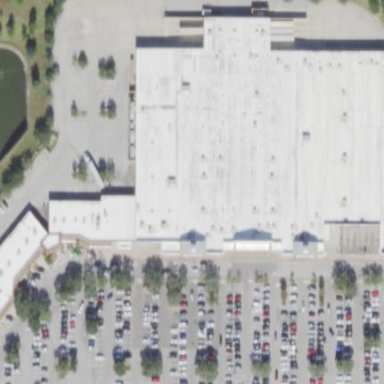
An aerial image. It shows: Mall building.